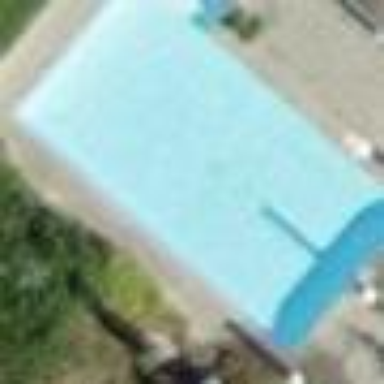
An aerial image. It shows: Swimming pool located in leisure land.